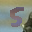
Label: 5